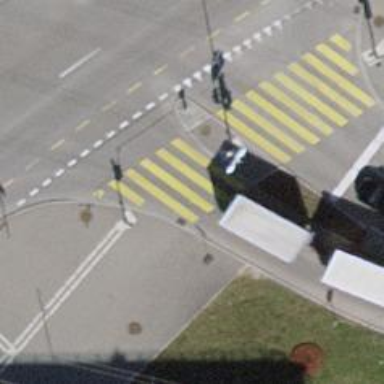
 there are traffic signals and zebra crossing."